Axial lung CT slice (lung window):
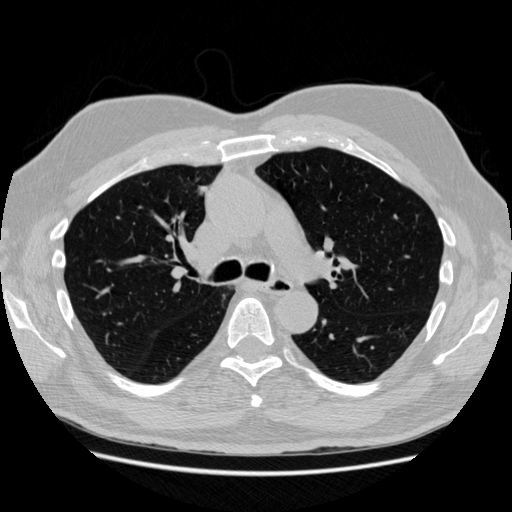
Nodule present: yes
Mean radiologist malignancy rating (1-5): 2.5